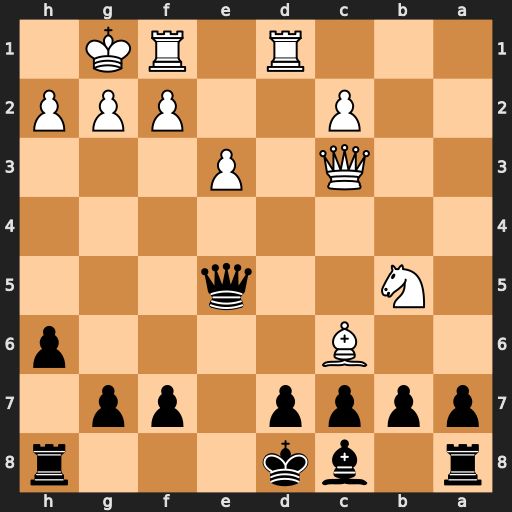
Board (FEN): r1bk3r/pppp1pp1/2B4p/1N2q3/8/2Q1P3/2P2PPP/3R1RK1
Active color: b
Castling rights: -
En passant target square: -
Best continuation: Qxc3 Nxc3 bxc6